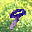
Label: 9